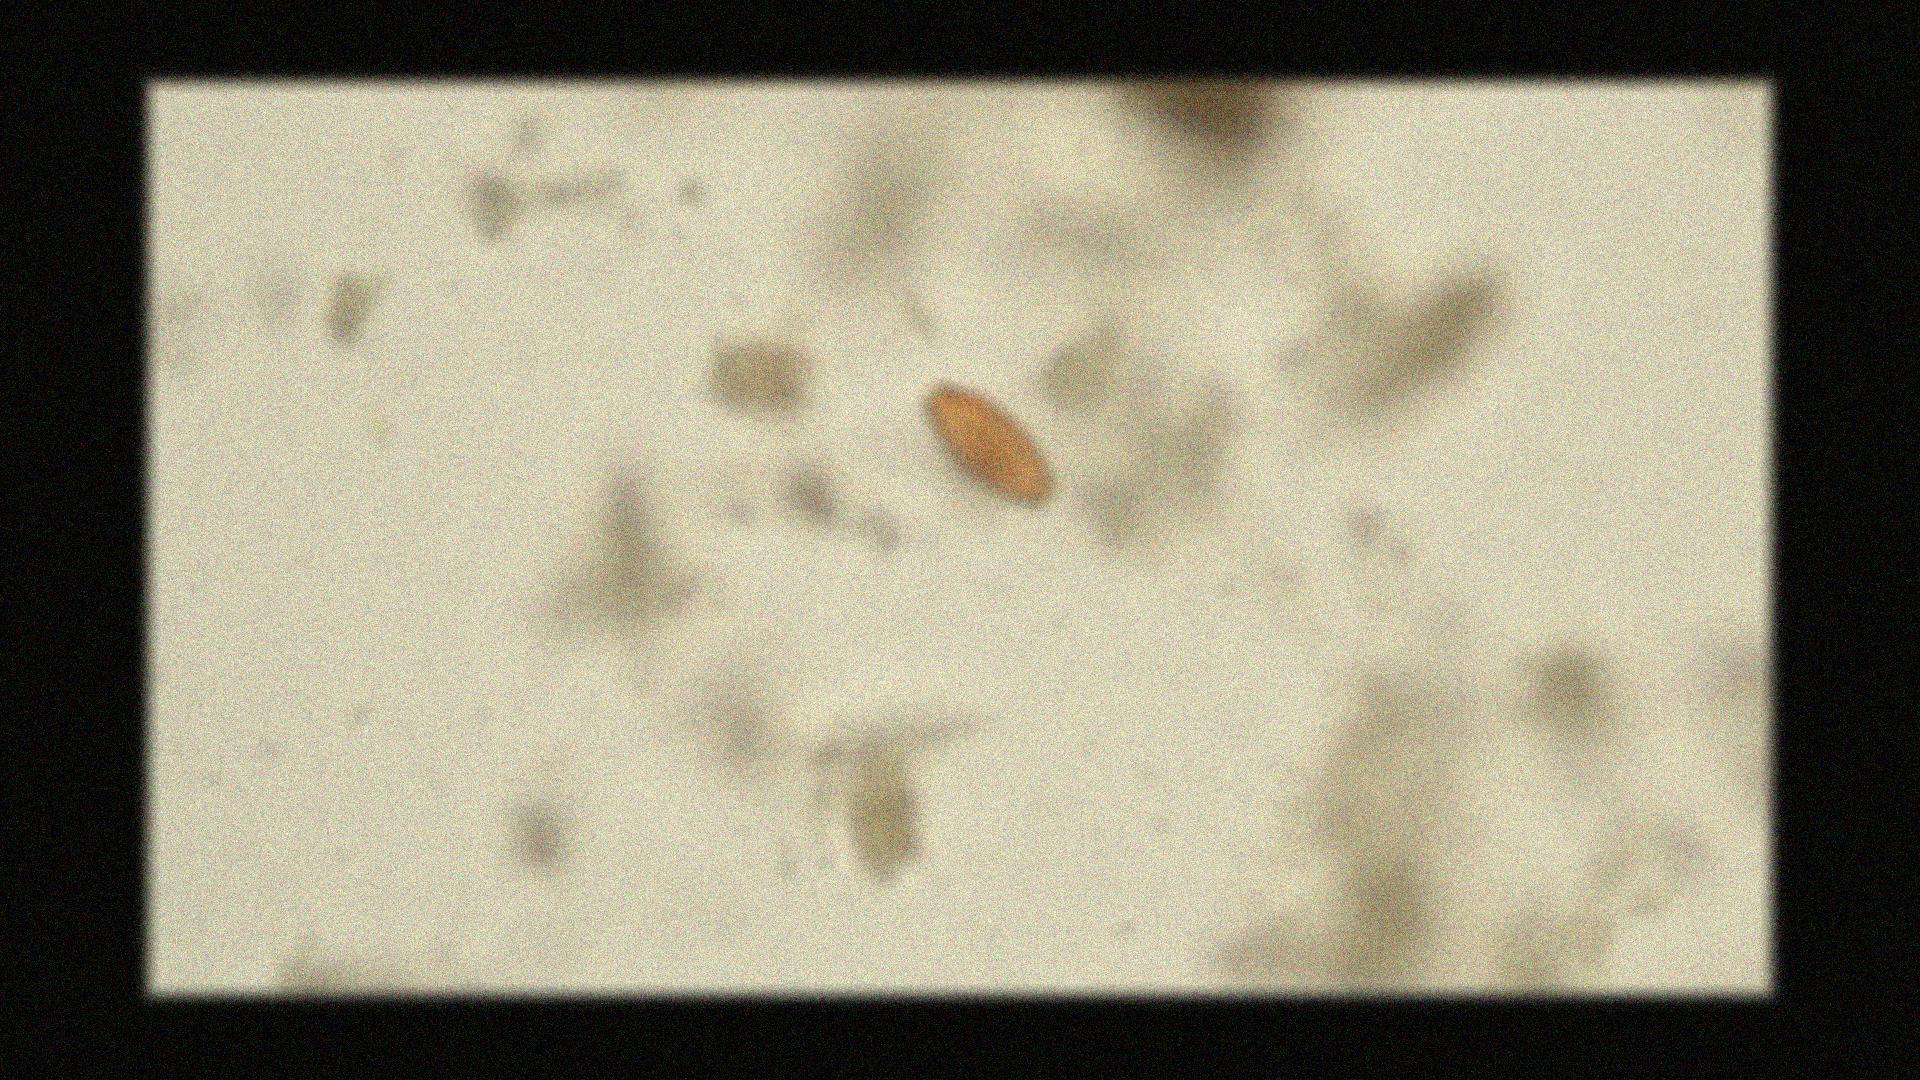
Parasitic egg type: Trichuris trichiura